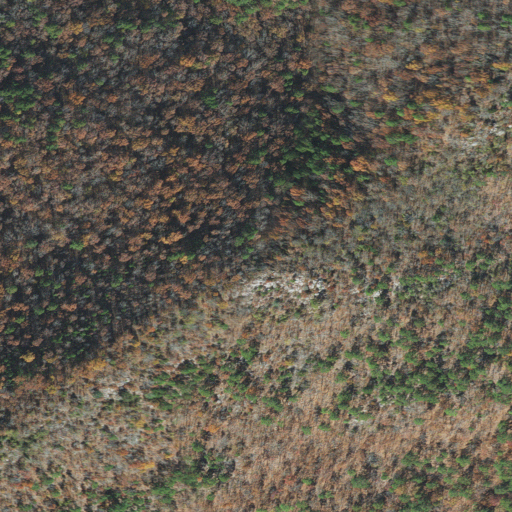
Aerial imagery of ridge(s) in Arkansas named Pigeon Roost Mountain containing deciduous forest, mixed forest, and evergreen forest